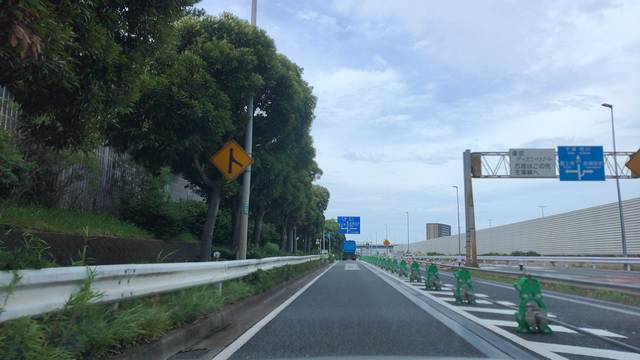
Region: Japan
Coordinates: 35.641, 139.891